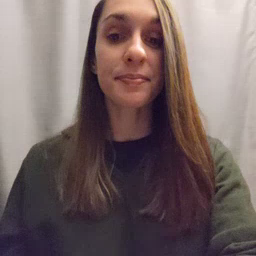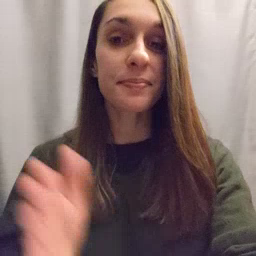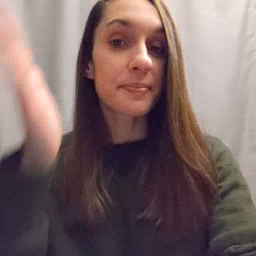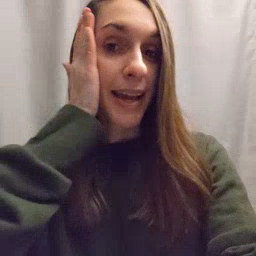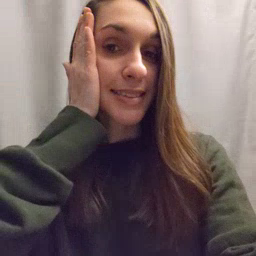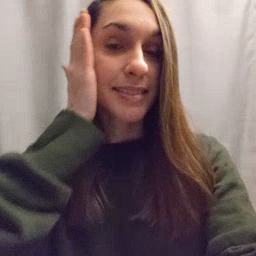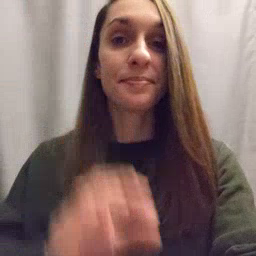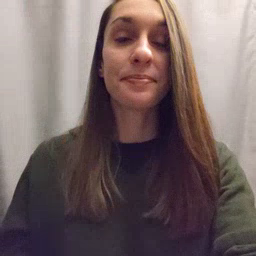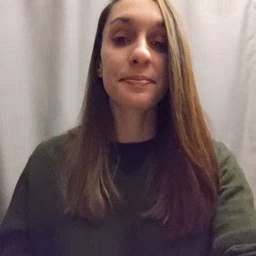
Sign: bed